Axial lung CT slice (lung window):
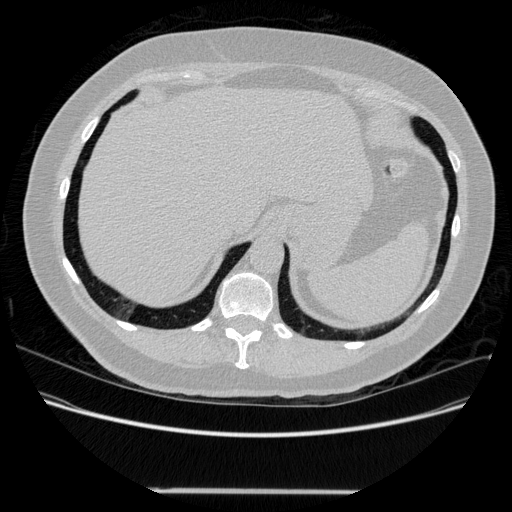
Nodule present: no